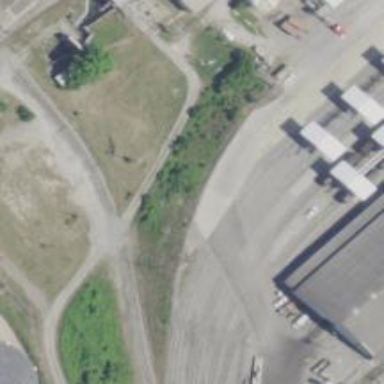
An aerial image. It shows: Abandoned railway spur.